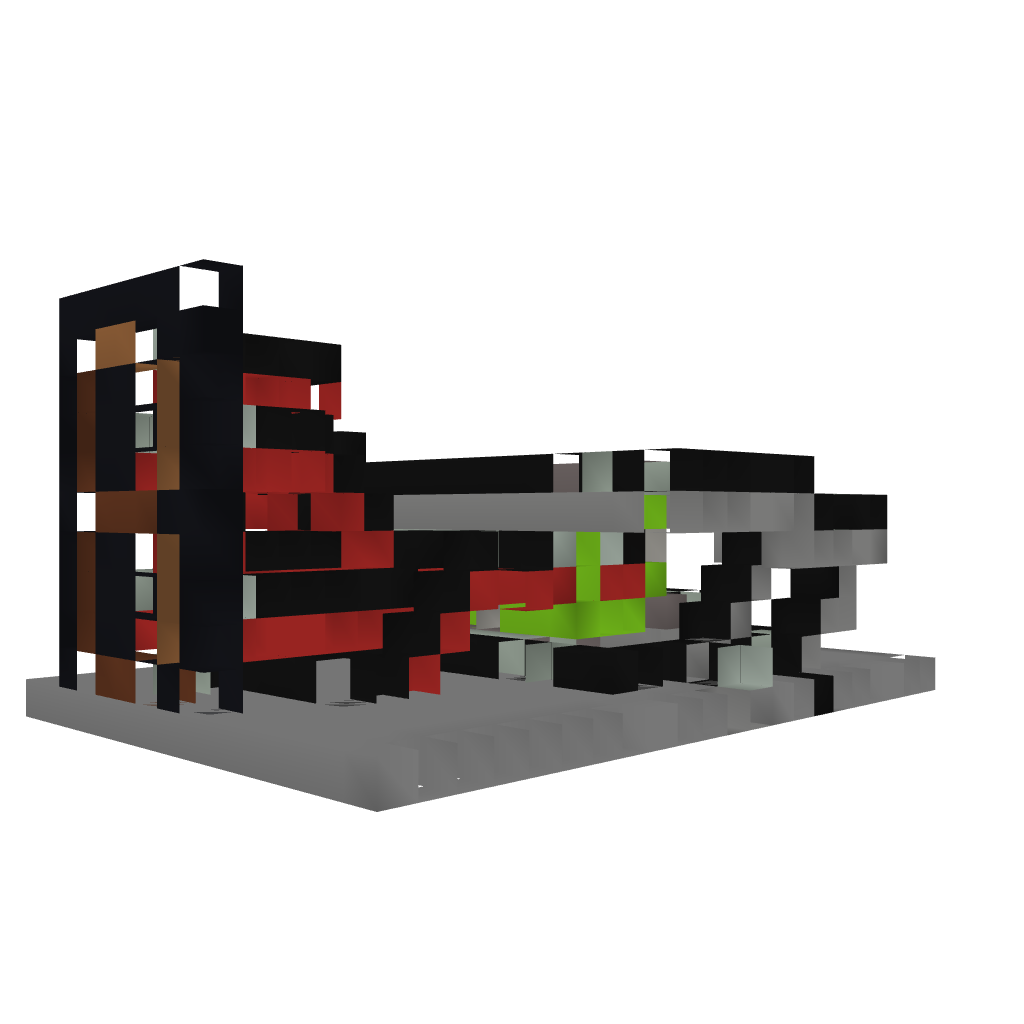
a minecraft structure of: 9-0 Countdown